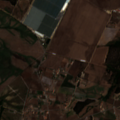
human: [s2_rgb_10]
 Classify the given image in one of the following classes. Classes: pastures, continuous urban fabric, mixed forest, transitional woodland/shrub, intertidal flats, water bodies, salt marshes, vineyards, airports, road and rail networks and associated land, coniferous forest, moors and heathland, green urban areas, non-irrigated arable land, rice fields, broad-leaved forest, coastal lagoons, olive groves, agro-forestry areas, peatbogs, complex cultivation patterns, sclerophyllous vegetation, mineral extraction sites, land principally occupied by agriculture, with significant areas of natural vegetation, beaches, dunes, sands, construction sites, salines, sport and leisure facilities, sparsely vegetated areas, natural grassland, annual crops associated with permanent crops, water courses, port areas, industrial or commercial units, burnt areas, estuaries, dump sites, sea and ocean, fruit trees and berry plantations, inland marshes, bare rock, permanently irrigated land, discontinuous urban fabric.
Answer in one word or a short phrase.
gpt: permanently irrigated land, fruit trees and berry plantations, pastures, complex cultivation patterns, broad-leaved forest